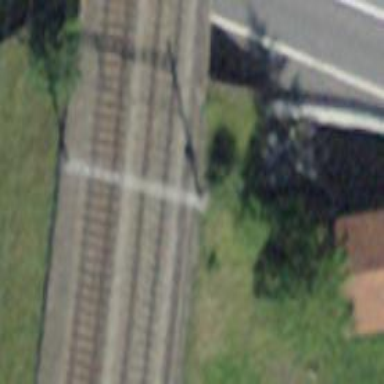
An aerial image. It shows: Railway bridge with electrified contact lines.